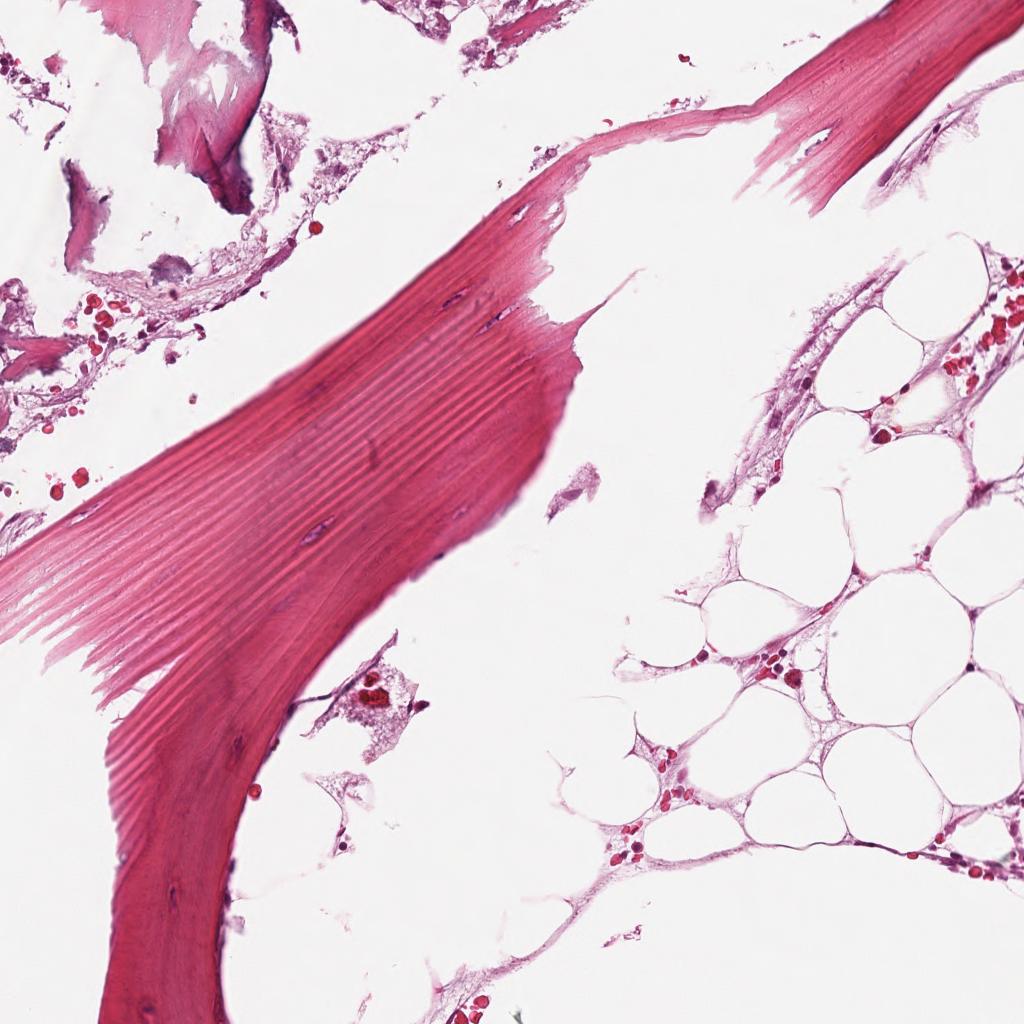
Label: Non-Tumor